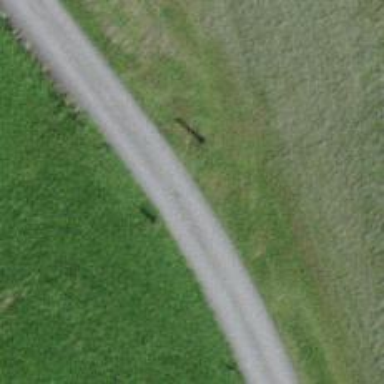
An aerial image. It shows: Track with grade 1 quality.